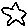
Label: star